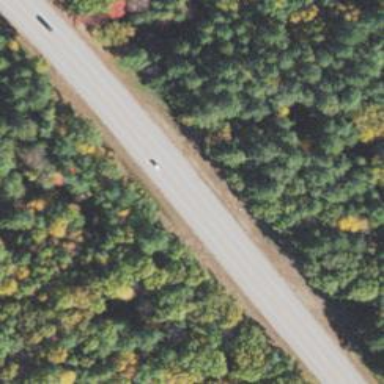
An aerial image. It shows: Expressway with asphalt surface classified as trunk highway.